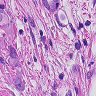
Metastatic tissue present: yes